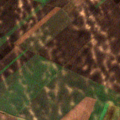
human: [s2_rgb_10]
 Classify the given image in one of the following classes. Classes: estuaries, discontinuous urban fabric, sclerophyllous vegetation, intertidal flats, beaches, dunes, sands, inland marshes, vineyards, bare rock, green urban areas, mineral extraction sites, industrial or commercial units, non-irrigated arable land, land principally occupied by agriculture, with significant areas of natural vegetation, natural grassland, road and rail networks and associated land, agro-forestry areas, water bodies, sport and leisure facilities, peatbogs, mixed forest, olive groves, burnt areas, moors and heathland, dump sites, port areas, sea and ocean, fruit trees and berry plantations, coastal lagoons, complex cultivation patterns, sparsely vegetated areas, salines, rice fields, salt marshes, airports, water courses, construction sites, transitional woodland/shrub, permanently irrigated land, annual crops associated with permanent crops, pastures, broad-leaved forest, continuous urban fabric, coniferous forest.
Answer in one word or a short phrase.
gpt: non-irrigated arable land